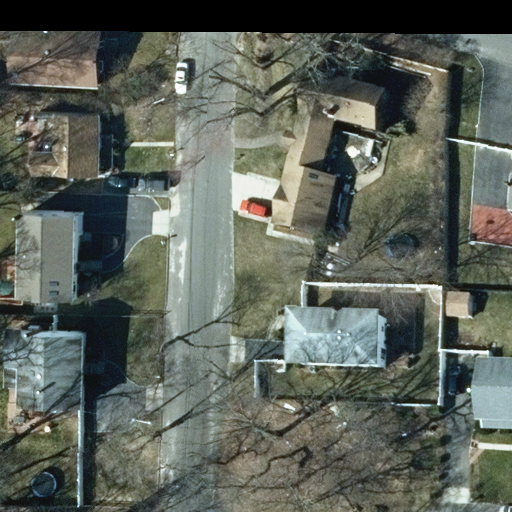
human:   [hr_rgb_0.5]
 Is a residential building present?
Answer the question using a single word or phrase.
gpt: yes

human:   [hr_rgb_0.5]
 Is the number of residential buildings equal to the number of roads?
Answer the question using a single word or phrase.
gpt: no

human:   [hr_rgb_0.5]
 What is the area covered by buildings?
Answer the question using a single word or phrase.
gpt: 1763m2

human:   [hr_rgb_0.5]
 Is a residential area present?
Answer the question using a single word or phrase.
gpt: yes

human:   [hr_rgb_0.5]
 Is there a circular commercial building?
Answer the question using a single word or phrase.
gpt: no

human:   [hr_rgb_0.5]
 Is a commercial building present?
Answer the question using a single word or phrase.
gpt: no

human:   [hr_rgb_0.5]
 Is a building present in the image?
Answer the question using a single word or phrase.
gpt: yes

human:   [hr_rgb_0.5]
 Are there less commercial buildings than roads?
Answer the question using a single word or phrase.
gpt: yes

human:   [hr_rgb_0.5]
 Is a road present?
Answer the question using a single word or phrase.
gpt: yes

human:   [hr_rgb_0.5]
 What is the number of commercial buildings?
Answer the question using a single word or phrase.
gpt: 0

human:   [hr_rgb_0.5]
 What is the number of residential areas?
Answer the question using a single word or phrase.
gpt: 1

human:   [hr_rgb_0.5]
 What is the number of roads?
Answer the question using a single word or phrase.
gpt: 3

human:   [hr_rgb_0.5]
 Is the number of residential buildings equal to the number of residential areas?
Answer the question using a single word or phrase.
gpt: no

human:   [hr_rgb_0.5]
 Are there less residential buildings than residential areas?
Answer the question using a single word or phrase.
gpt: no

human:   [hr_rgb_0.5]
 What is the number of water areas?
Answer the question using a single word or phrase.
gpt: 0

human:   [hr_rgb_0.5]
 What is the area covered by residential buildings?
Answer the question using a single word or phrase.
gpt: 1735m2

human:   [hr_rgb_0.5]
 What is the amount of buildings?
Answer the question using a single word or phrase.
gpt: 8

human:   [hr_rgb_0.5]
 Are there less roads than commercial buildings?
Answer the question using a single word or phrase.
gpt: no

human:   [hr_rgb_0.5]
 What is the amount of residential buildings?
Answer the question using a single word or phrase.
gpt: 7

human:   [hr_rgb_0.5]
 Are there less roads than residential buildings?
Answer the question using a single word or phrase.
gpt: yes

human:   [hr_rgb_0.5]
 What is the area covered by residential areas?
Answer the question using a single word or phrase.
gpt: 10637m2

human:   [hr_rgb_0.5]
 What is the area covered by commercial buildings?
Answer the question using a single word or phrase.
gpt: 0m2

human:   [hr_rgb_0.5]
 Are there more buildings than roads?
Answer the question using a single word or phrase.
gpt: yes

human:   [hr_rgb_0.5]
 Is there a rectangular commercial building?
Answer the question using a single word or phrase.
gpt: no

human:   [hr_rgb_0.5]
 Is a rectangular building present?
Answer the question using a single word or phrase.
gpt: yes

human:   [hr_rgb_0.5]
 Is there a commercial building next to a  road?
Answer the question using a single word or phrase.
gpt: no

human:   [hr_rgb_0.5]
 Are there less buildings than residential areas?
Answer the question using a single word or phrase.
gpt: no

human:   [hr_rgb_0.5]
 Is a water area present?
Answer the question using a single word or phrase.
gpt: no

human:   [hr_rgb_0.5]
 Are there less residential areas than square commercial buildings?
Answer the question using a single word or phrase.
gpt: no

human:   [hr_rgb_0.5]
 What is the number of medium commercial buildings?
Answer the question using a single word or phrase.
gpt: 0

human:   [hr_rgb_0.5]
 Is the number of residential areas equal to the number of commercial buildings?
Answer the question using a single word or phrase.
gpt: no

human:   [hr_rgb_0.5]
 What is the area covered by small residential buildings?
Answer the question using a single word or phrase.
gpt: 0m2

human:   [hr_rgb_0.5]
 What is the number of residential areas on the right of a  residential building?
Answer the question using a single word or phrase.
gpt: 0

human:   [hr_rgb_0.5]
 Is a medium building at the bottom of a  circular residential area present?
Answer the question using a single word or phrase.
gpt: no

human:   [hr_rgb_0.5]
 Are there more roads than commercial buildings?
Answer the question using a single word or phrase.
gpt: yes

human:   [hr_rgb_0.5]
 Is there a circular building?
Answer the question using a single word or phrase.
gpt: no

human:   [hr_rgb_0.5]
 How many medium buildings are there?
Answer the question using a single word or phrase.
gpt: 7

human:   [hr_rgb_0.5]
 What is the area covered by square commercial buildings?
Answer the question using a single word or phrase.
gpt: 0m2

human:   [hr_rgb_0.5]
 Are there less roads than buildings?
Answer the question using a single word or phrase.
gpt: yes

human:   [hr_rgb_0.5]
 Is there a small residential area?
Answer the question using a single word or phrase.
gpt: no

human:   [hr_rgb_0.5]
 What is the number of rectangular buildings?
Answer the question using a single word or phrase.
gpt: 5

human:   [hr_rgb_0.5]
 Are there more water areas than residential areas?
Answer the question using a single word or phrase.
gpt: no

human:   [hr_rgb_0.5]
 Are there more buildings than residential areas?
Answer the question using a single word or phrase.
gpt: yes

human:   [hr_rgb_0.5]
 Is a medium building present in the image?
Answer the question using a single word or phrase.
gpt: yes

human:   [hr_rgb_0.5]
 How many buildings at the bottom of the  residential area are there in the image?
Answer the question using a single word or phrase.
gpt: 0

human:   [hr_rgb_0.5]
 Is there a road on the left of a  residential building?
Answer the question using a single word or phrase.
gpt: yes

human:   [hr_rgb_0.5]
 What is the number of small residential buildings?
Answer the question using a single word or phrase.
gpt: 0

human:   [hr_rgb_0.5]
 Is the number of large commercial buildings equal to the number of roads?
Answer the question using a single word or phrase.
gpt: no

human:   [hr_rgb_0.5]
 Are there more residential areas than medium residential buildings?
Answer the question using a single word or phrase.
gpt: no

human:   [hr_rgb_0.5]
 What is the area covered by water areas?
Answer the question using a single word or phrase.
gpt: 0m2

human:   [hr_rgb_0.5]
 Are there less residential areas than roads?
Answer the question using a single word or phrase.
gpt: yes

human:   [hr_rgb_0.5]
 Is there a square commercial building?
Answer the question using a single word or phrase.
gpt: no

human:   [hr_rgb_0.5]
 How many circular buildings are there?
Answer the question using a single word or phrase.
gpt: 0

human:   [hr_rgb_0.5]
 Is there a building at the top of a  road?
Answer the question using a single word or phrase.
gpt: yes

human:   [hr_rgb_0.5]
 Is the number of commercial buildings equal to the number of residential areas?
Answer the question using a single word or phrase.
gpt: no

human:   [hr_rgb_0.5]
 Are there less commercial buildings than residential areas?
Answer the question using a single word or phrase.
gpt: yes

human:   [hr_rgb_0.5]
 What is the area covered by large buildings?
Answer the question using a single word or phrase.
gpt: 0m2

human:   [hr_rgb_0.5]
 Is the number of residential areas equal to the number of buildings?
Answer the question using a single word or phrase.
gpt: no

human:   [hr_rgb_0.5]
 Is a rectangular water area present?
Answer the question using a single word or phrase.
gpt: no

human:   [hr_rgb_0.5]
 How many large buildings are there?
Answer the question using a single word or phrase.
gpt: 0

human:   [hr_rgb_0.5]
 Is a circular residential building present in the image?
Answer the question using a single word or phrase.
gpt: no

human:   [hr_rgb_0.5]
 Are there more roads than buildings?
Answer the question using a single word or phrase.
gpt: no

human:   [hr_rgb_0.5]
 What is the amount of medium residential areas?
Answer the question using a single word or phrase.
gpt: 0

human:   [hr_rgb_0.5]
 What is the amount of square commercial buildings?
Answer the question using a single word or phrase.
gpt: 0